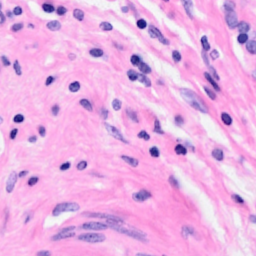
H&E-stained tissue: Breast